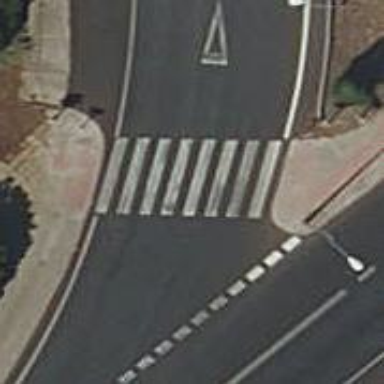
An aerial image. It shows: Pedestrian crossing with zebra markings on footway.